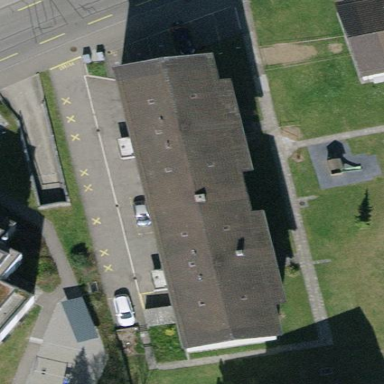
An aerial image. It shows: Gabled roof made of roof tiles on apartment building.